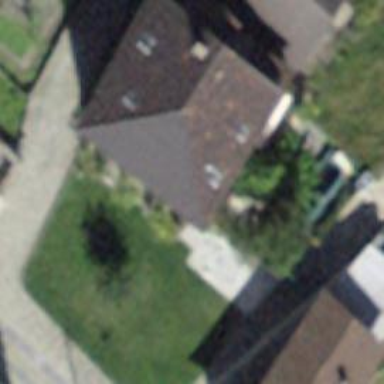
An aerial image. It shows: Flowerbed that is used for landscaping or gardening purposes.